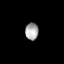
Tissue: lung
Cell type: Smooth muscle cells
Senescence score: 0.6569
Nuclear area (px): 221
Mean DAPI intensity: 166.471